Lunar surface albedo tile
Center latitude: -28.934
Center longitude: 10.616
Resolution (meters per pixel, mean): 169.72
Tile area (km^2): 29986.35
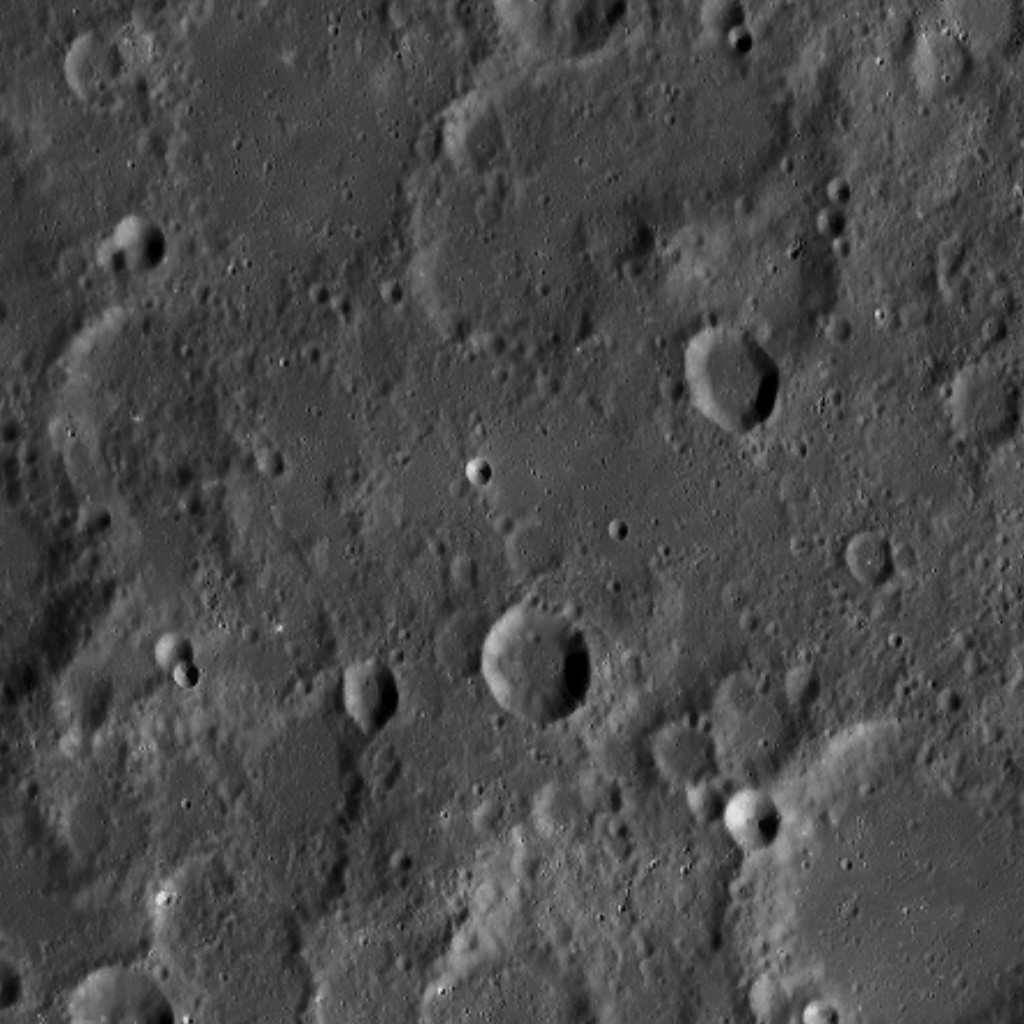